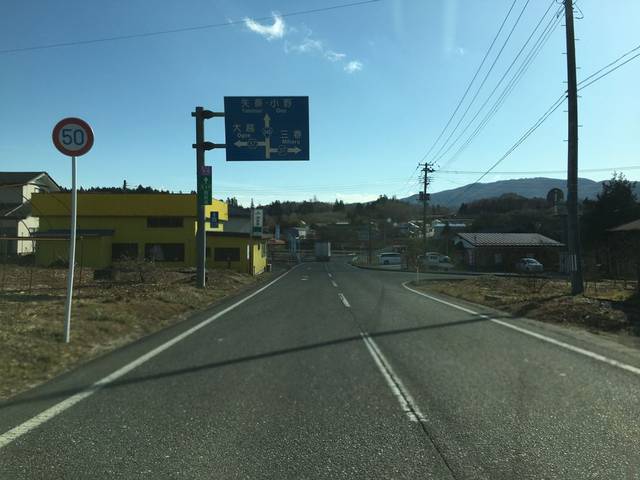
Region: Japan
Coordinates: 37.395, 140.592